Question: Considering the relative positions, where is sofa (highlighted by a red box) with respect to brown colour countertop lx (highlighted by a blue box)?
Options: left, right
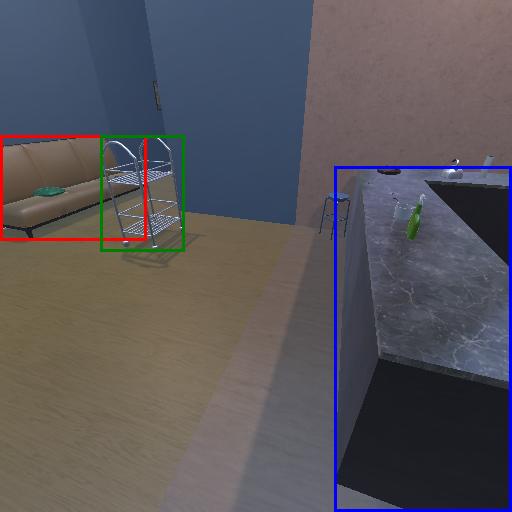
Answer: left